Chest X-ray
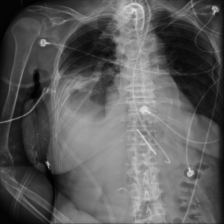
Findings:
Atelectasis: negative
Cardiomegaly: negative
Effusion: negative
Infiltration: negative
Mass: negative
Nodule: negative
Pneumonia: negative
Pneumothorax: negative
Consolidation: negative
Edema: negative
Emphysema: negative
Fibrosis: negative
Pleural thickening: negative
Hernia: negative